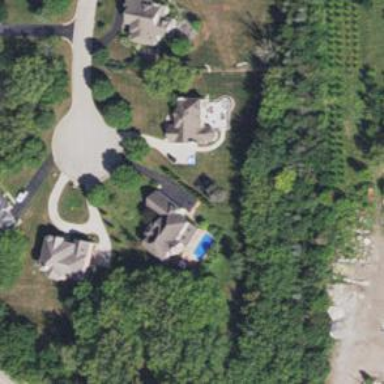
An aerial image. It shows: Driveway.